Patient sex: F
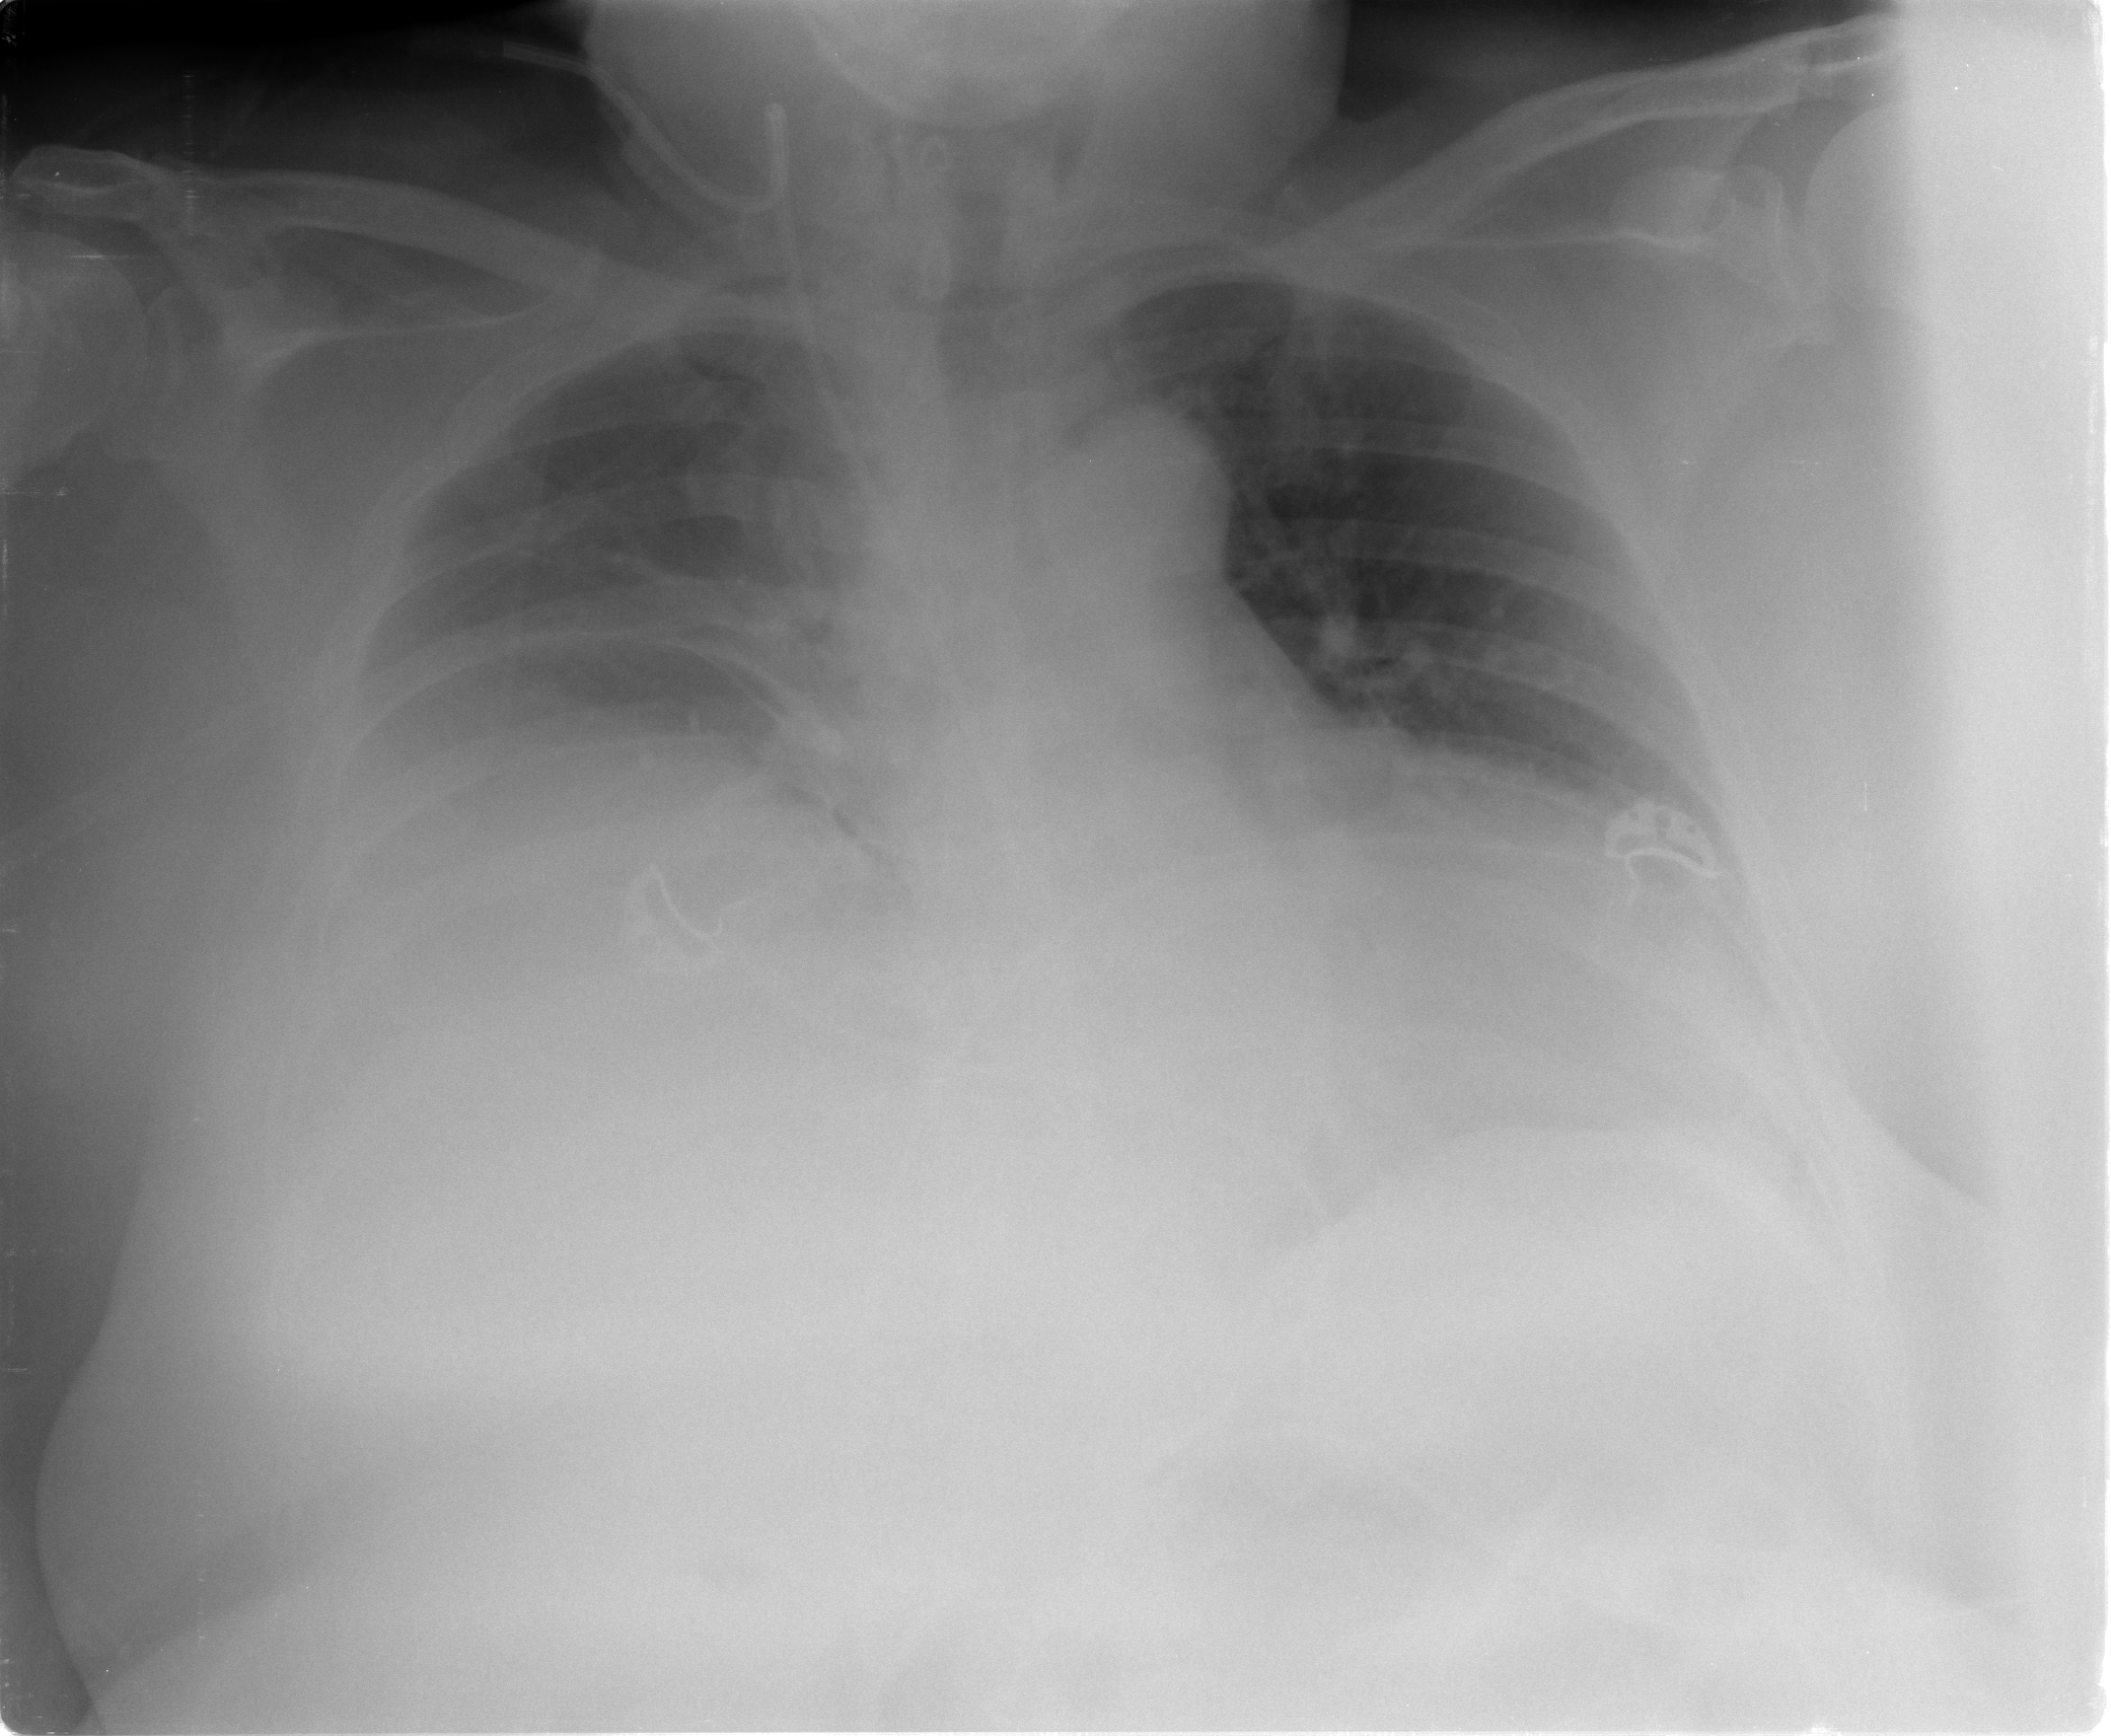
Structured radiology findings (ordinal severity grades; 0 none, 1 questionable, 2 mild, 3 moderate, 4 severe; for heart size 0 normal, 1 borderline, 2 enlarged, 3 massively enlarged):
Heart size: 0
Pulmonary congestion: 0
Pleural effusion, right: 0
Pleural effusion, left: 0
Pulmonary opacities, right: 0
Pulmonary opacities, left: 0
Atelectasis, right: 2
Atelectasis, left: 0